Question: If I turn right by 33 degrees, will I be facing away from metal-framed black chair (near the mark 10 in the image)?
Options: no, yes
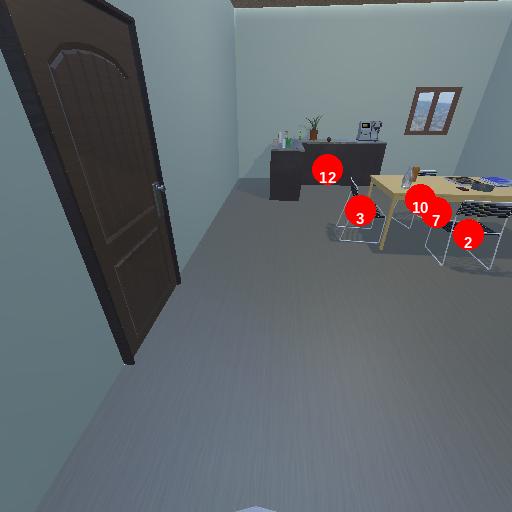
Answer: no